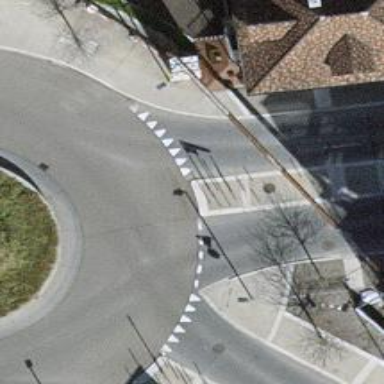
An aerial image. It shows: Road with "give way" sign.